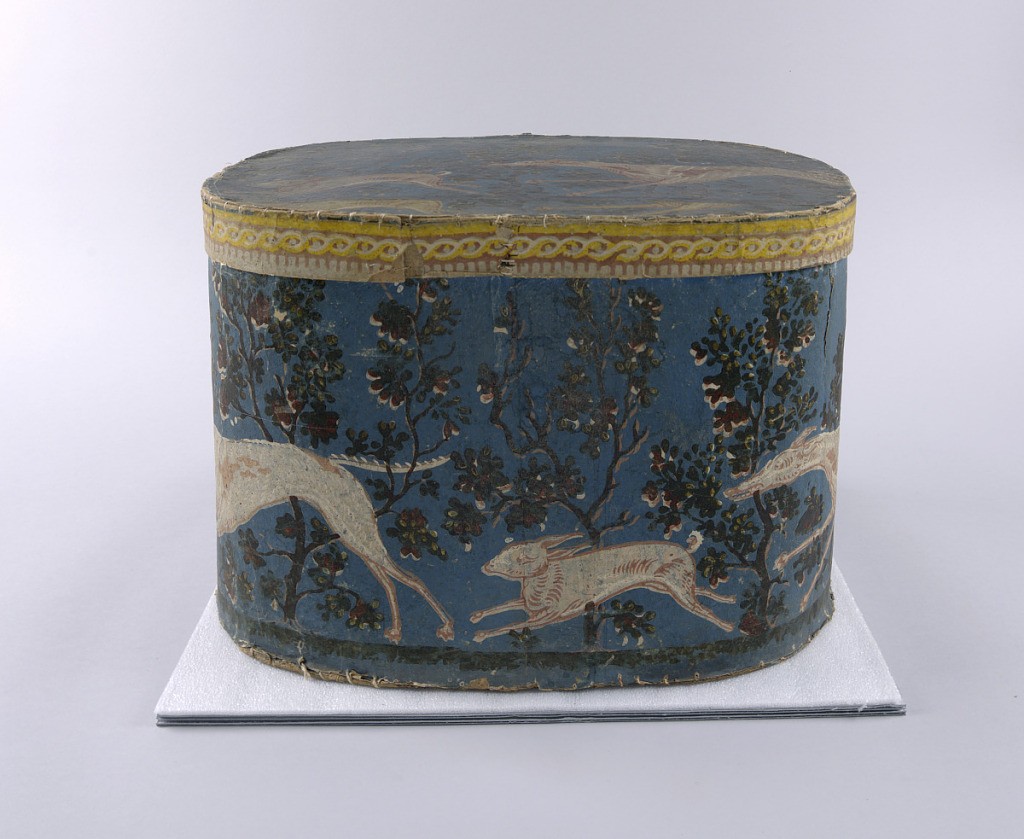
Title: Bandbox
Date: ca. 1840
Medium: Block-printed paper, wood, pasteboard
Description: Blue field. Greyhound chasing rabbit, in pink and white, against row of trees, in brown, green and white.